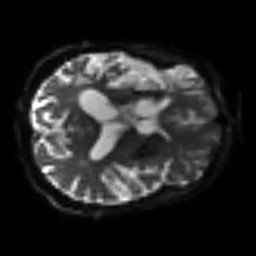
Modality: sbref
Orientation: axial
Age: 67
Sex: male
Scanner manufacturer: siemens
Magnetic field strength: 3 T
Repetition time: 3.2 s
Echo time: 0.081 s